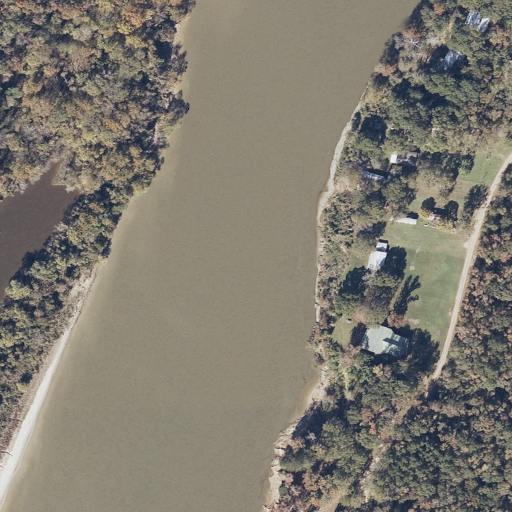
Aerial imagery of bar in Alabama named Epes Bar containing open water, woody wetlands, deciduous forest, pasture, open development, herbaceous wetlands, low intensity development, and grassland